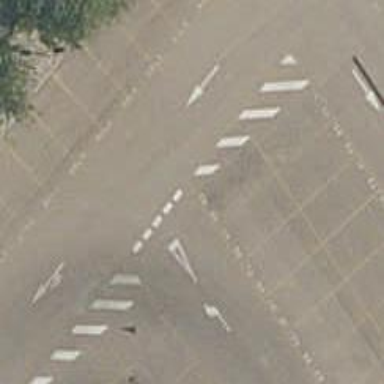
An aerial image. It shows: Road with "give way" sign.